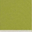
Piece: xx